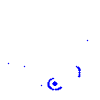
Particle: electron